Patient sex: M
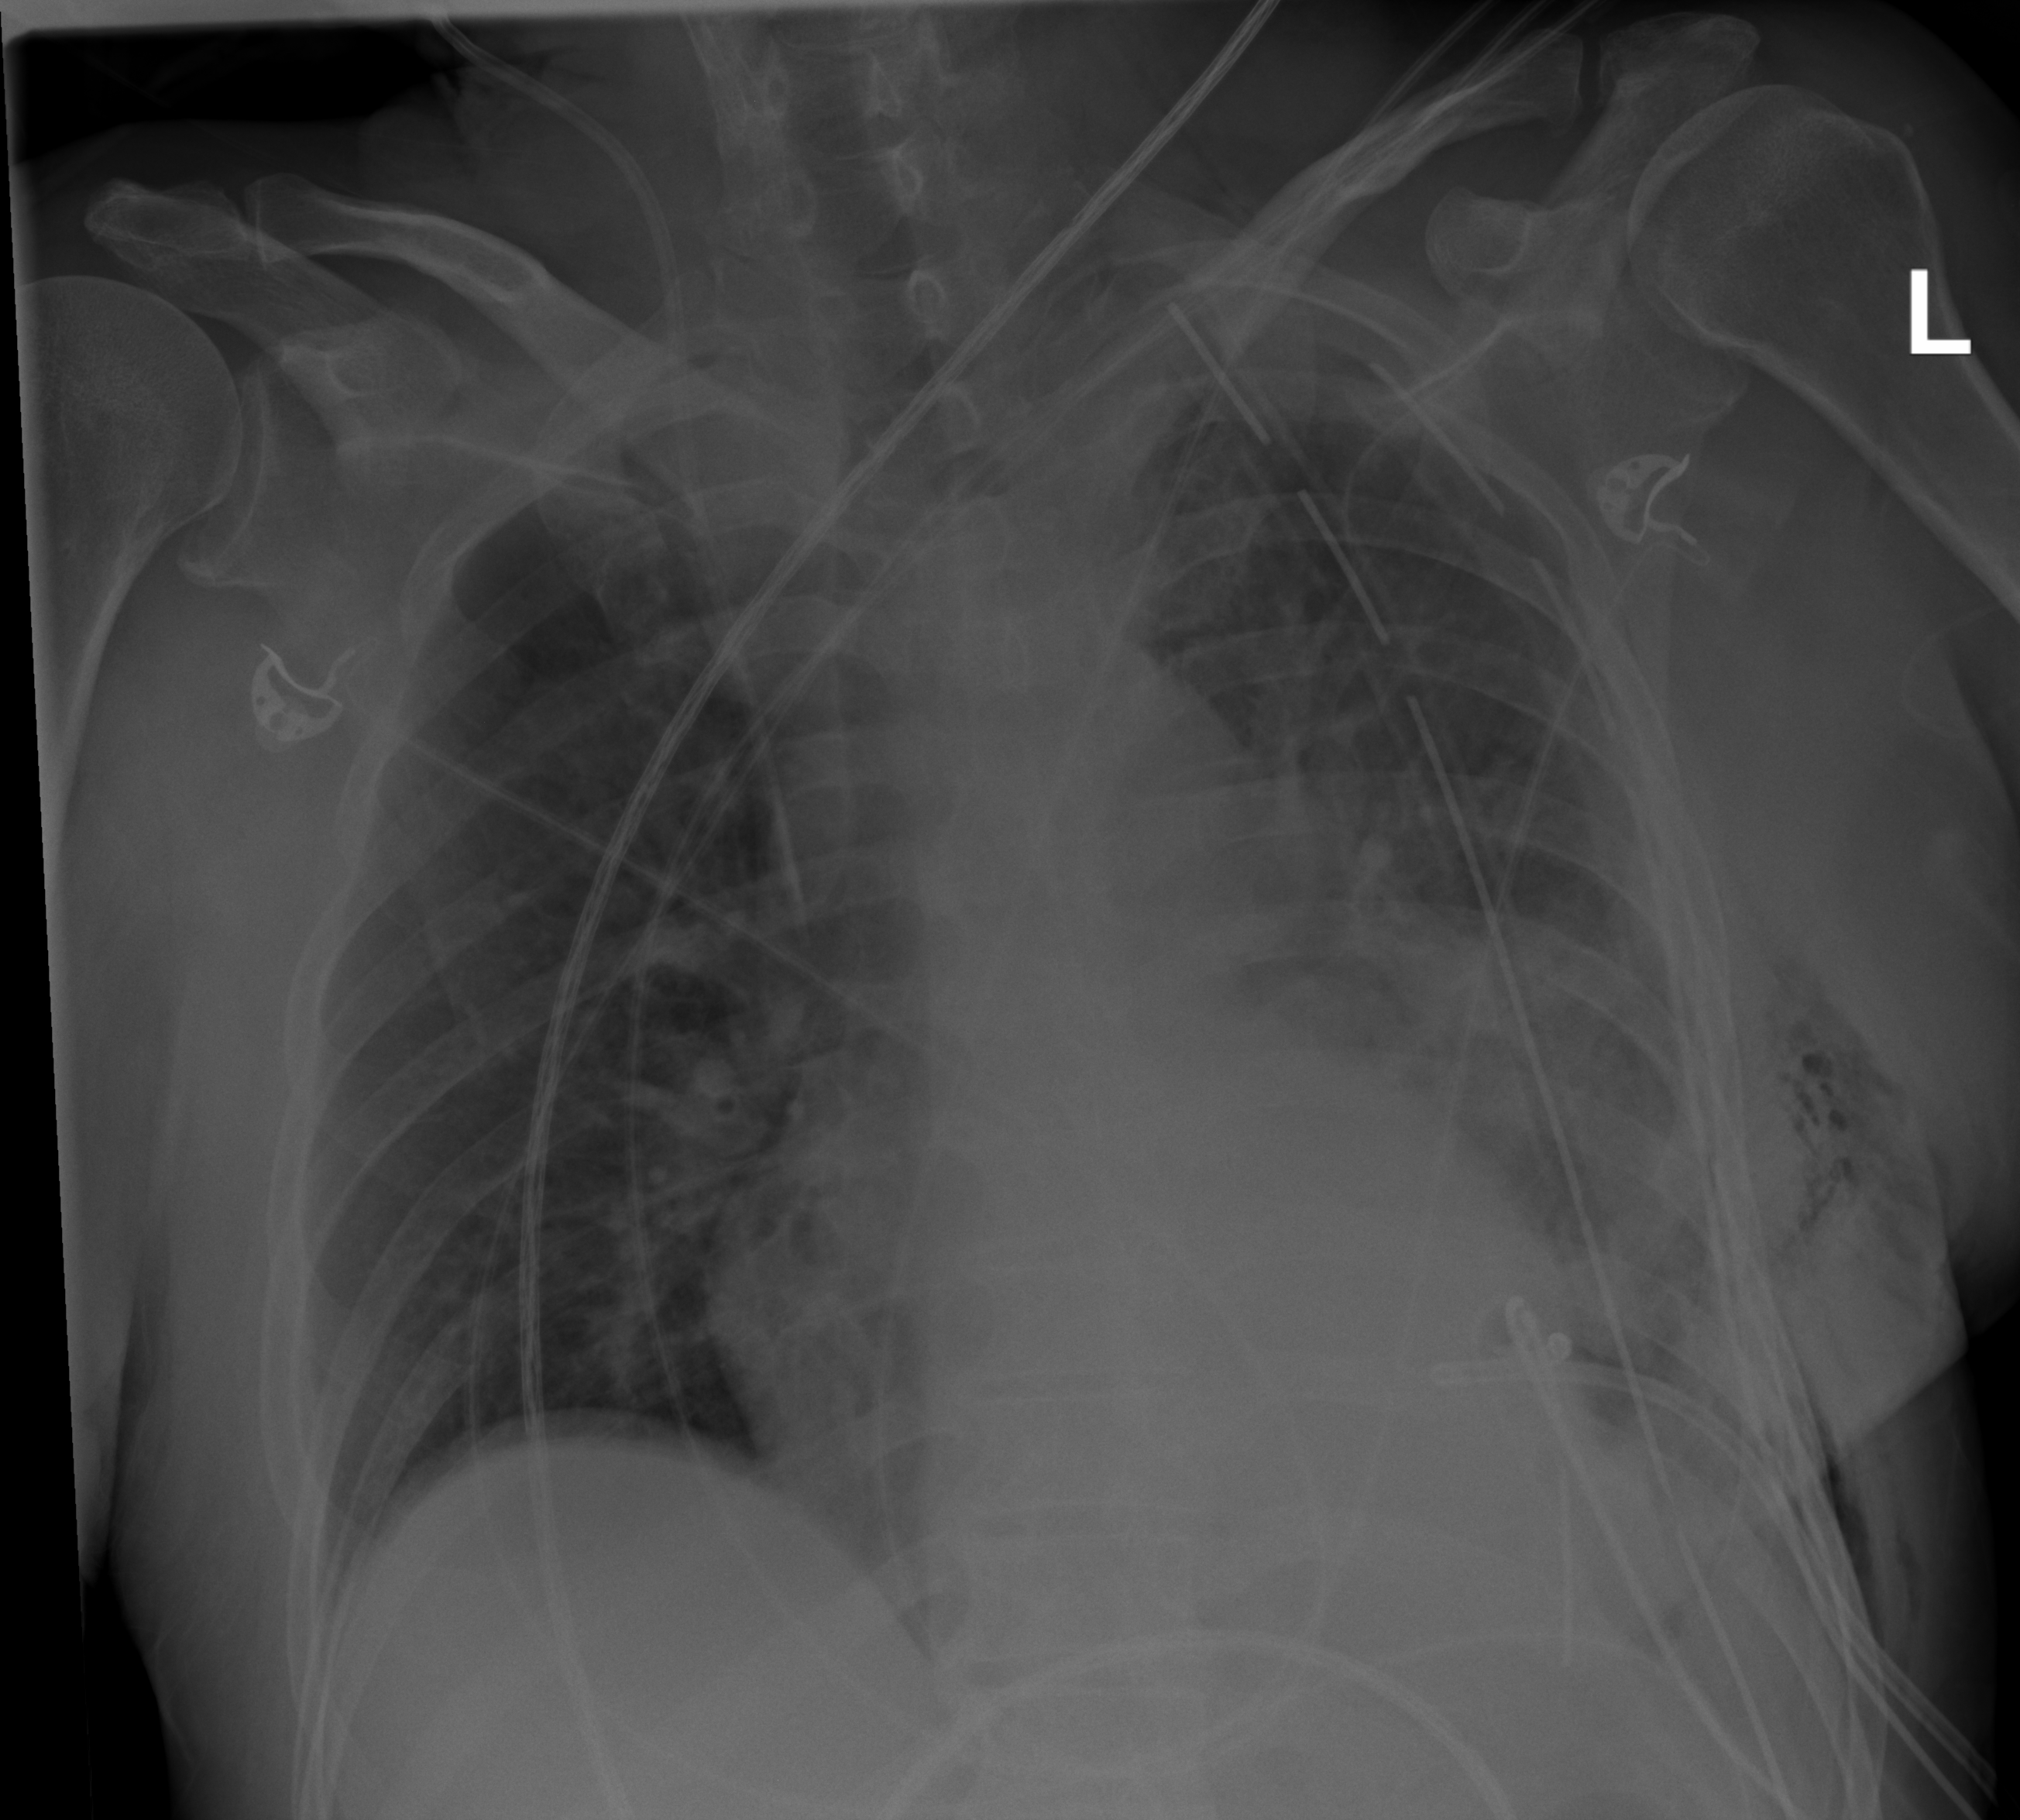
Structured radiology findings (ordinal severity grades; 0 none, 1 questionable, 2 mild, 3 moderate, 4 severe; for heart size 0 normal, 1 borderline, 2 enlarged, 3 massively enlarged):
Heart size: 2
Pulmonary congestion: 2
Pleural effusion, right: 0
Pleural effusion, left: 2
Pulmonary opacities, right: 0
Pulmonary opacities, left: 2
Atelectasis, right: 2
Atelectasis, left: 3